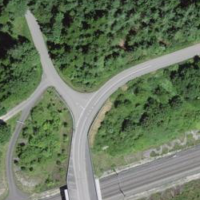
EUNIS habitat code: 43
Species observed at this site:
Silene nutans
Campanula glomerata
Anthyllis vulneraria
Lotus corniculatus
Medicago sativa
Prunus spinosa